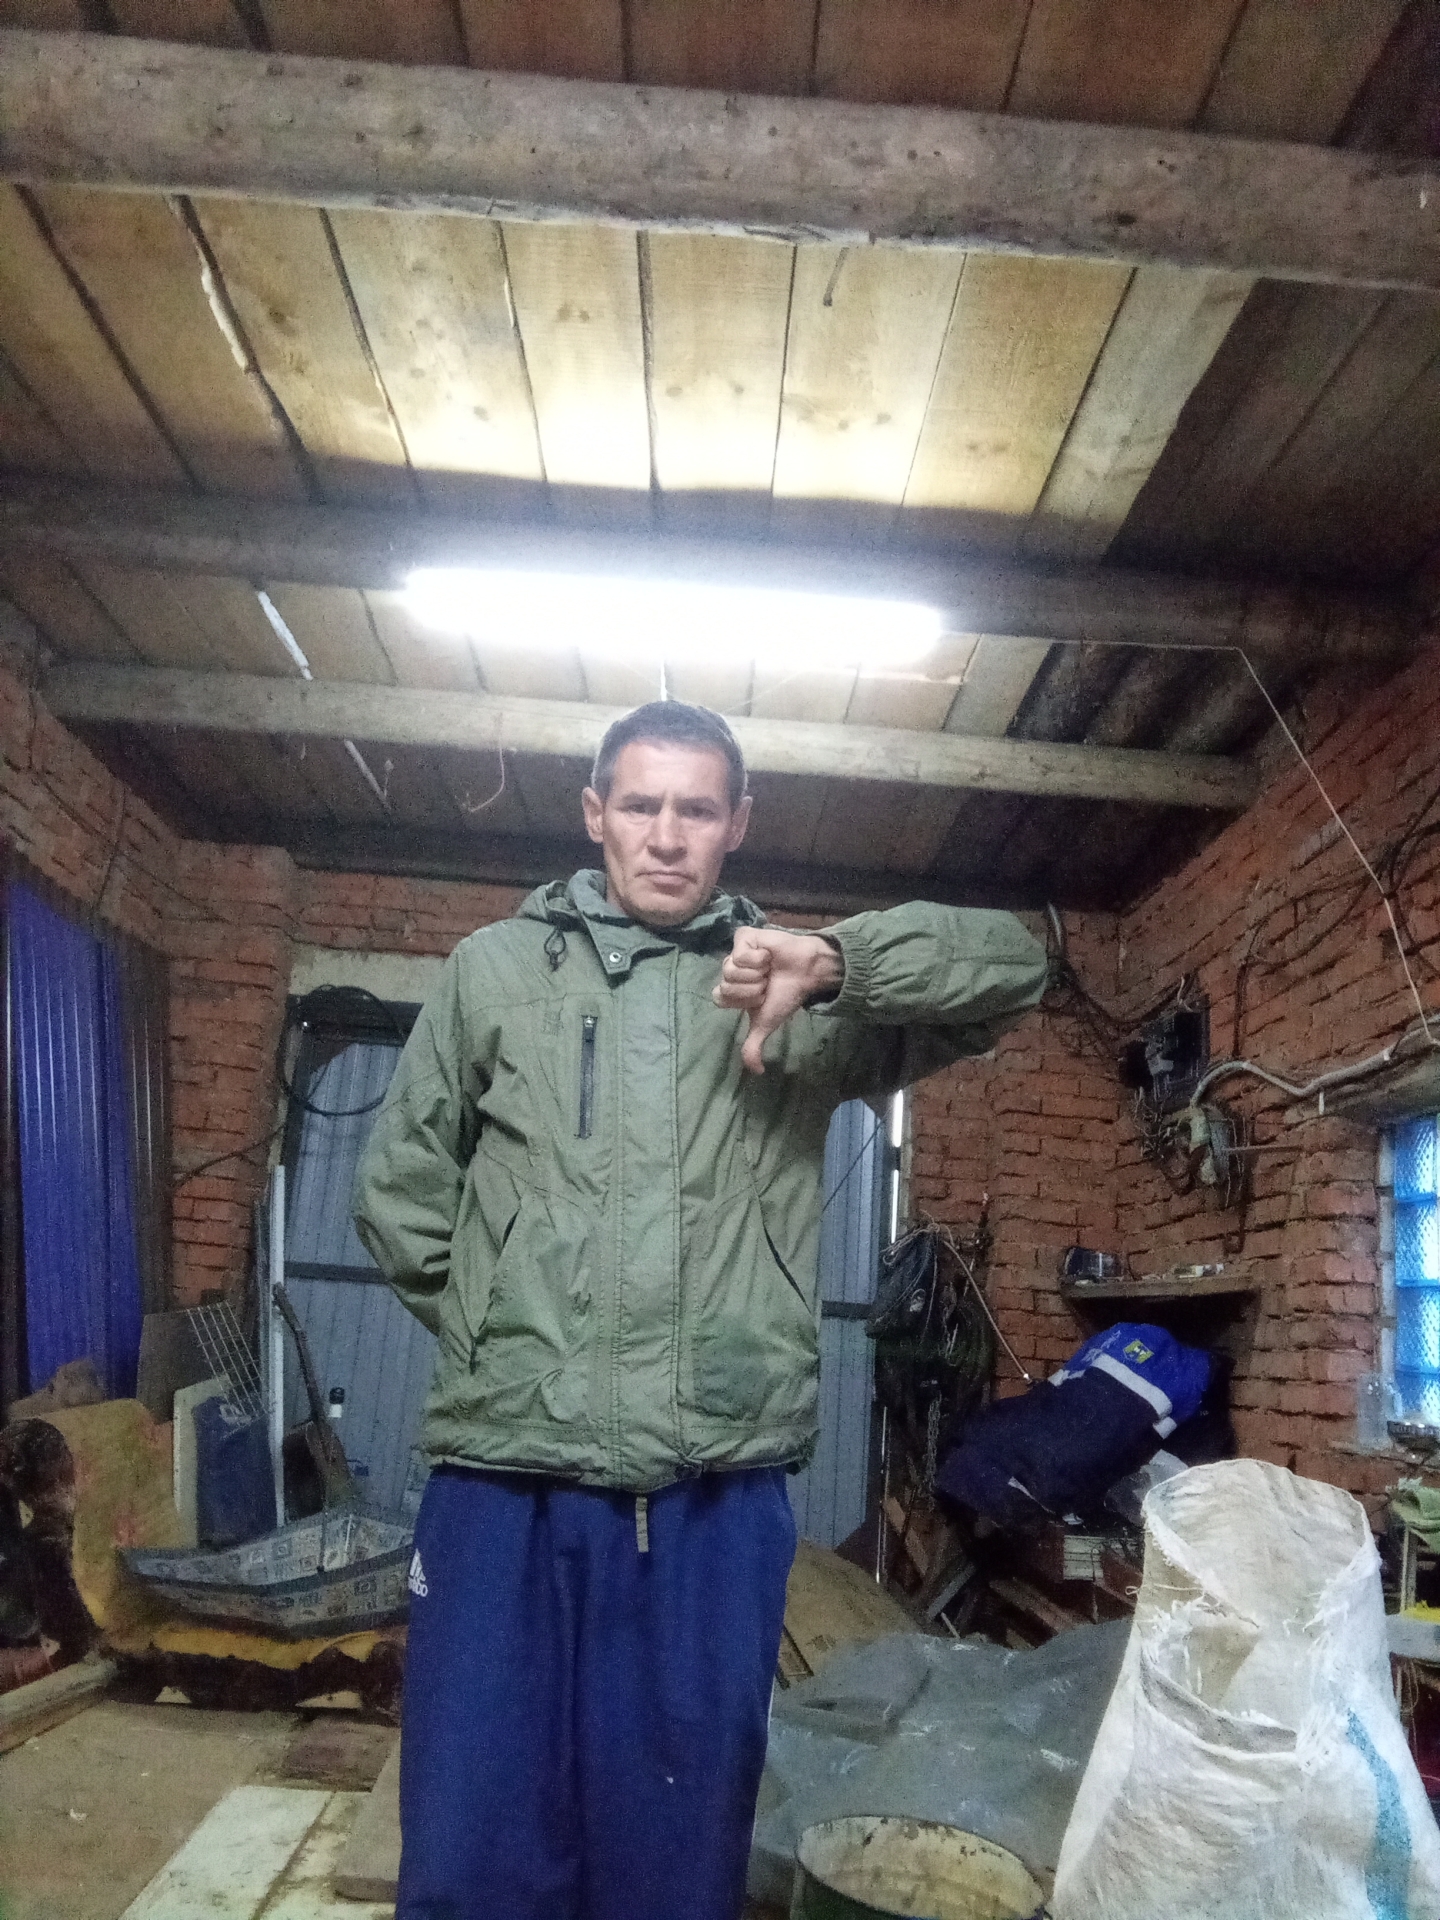
Label: noise